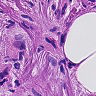
Metastatic tissue present: yes